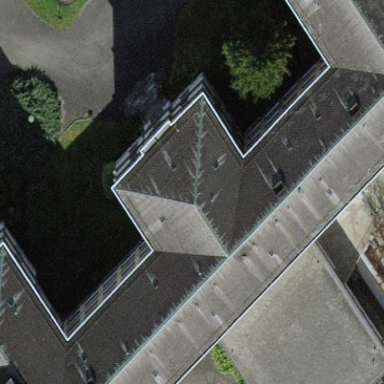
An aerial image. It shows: Hospital building.